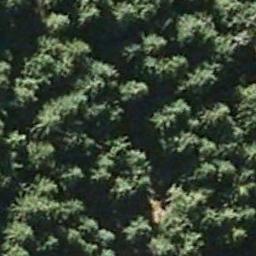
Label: forest